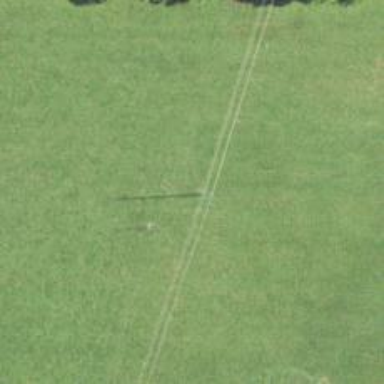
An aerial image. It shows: Power pole.